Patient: sex F, age 56
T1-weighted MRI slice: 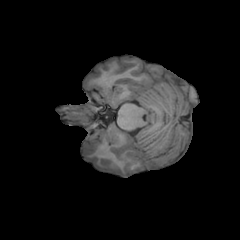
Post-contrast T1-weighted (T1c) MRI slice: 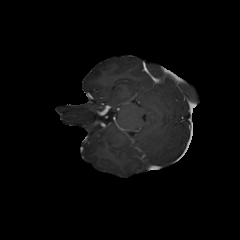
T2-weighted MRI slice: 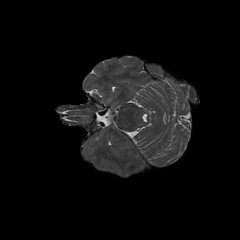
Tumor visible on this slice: no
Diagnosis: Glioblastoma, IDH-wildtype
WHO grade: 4